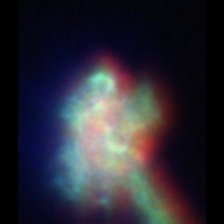
Taxon: Unknown_detritus
Group: Unknown